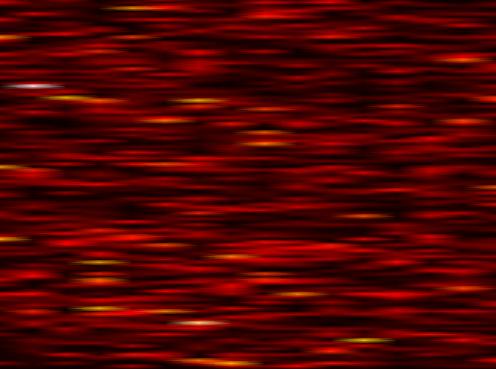
Label: WOLA